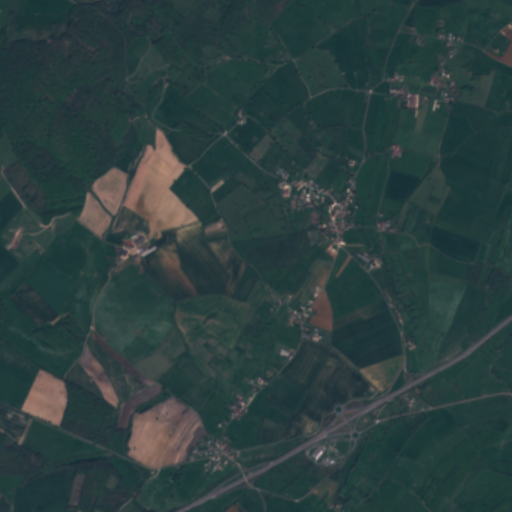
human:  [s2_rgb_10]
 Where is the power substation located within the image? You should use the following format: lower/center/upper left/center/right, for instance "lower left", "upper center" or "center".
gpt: The power substation is located in the center right of the image.
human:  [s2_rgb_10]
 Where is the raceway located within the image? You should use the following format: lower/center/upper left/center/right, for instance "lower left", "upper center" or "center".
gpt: The raceway is located in the upper left of the image.
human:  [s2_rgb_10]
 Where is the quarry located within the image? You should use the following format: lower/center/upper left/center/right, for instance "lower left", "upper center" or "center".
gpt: There is no quarry in the image.